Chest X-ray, AP view. Patient: 52 years old, sex F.
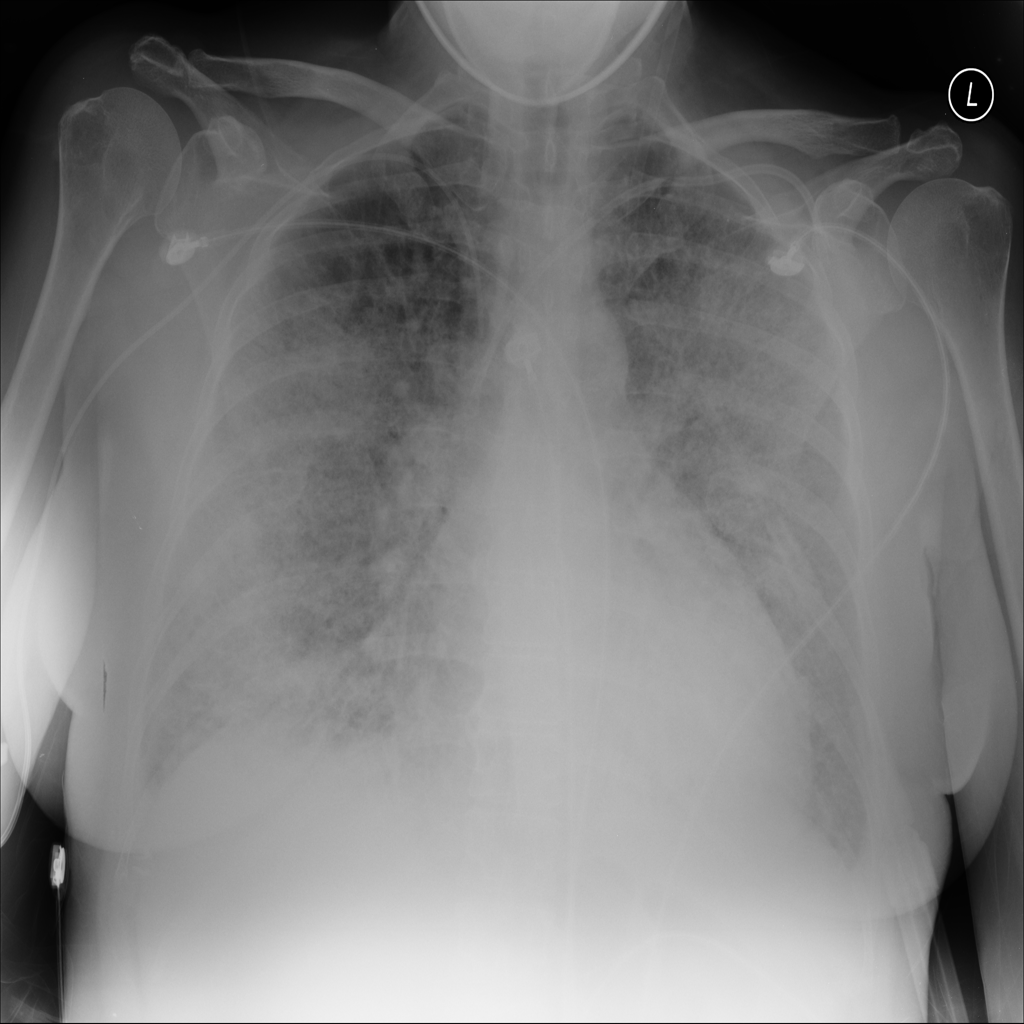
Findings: Consolidation, Effusion, Infiltration